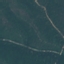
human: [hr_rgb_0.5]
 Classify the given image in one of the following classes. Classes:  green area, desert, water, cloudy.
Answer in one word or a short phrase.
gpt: green area